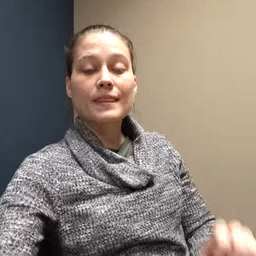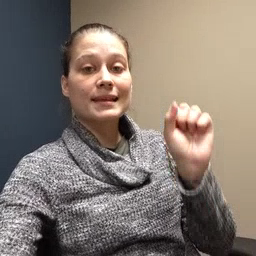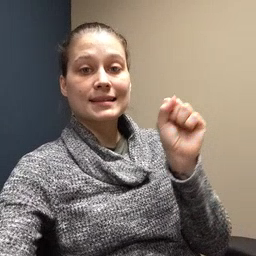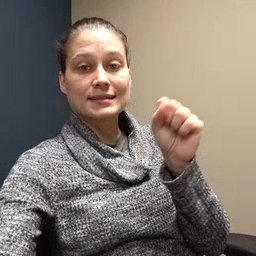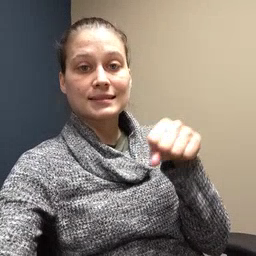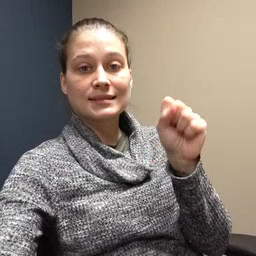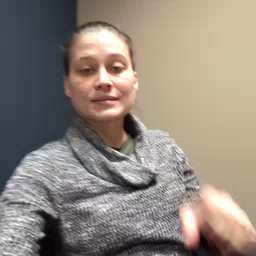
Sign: yes